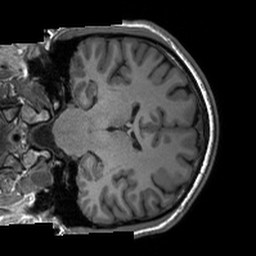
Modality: T1w
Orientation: coronal
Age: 37
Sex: male
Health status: healthy
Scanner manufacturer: siemens
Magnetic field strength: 3 T
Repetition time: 2 s
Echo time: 0.00197 s